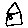
Label: house